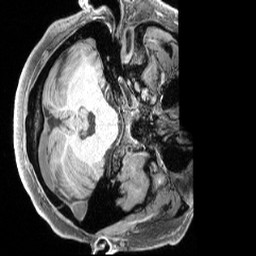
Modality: T1w
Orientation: axial
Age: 30
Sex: male
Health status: healthy
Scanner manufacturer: siemens
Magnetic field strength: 3 T
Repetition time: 2.4 s
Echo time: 0.00222 s